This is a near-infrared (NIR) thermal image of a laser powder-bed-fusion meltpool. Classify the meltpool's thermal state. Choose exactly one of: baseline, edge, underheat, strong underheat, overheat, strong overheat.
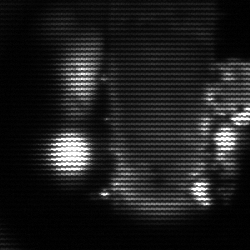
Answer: strong underheat